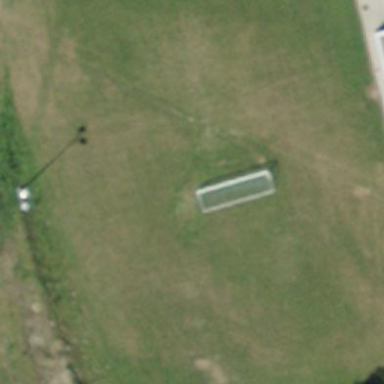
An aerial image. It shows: Soccer pitch for leisureland activities.